Question: I'm trying to detect all the rectangles from the relational database. But some of the boxes are not being detected by my script. Please help me to do that. Thank you.
The Image:

My Code:
'''
#!/usr/bin/python
import cv2
import numpy as np
im = cv2.imread("table.png")
image = cv2.cvtColor(im,cv2.COLOR_BGR2GRAY)
thresh = cv2.threshold(image,0,255,cv2.THRESH_BINARY_INV | cv2.THRESH_OTSU)[1]
edge = cv2.Canny(thresh,30,200)
cont = cv2.findContours(edge,cv2.RETR_TREE, cv2.CHAIN_APPROX_SIMPLE)[0]
for j,i in enumerate(cont):
x,y,w,h = cv2.boundingRect(i)
if (w*h>900):
cv2.drawContours(image,[i],0,(0,0,255),3)
cv2.imshow("Image",image)
cv2.waitKey(0)
'''
OUTPUT:
<URL>
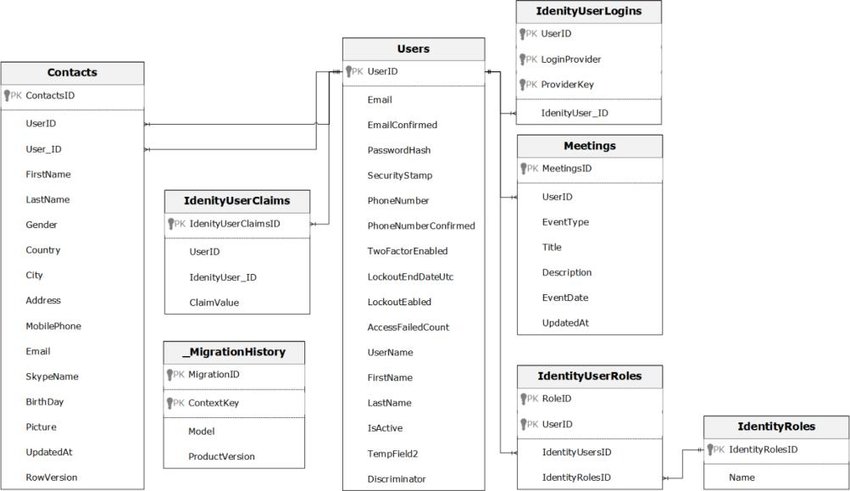
Answer: Here's an simple approach using thresholding + morphological operations.
1. Obtain binary image. Load image, convert to grayscale, then adaptive threshold
2. Fill rectangular contours. Find contours and fill the contours to create filled rectangular blocks.
3. Perform morph open. We create a rectangular structuring element and morph open to remove the lines
4. Draw rectangle. Find contours and draw bounding rectangles.
---
Here's each step visualized:
Using this screenshotted image (contains more border since the provided image has the rectangles too close to the border). You could add a border to the input image instead of screenshotting for more border area. Take a look at <URL>

Binary image

Filled rectangular contours

Morph open

Result

---
Code
'''
import cv2
# Load iamge, grayscale, adaptive threshold
image = cv2.imread('1.png')
result = image.copy()
gray = cv2.cvtColor(image,cv2.COLOR_BGR2GRAY)
thresh = cv2.adaptiveThreshold(gray,255,cv2.ADAPTIVE_THRESH_GAUSSIAN_C, cv2.THRESH_BINARY_INV,51,9)
# Fill rectangular contours
cnts = cv2.findContours(thresh, cv2.RETR_EXTERNAL, cv2.CHAIN_APPROX_SIMPLE)
cnts = cnts[0] if len(cnts) == 2 else cnts[1]
for c in cnts:
cv2.drawContours(thresh, [c], -1, (255,255,255), -1)
# Morph open
kernel = cv2.getStructuringElement(cv2.MORPH_RECT, (9,9))
opening = cv2.morphologyEx(thresh, cv2.MORPH_OPEN, kernel, iterations=4)
# Draw rectangles
cnts = cv2.findContours(opening, cv2.RETR_EXTERNAL, cv2.CHAIN_APPROX_SIMPLE)
cnts = cnts[0] if len(cnts) == 2 else cnts[1]
for c in cnts:
x,y,w,h = cv2.boundingRect(c)
cv2.rectangle(image, (x, y), (x + w, y + h), (36,255,12), 3)
cv2.imshow('thresh', thresh)
cv2.imshow('opening', opening)
cv2.imshow('image', image)
cv2.waitKey()
'''
Depending on the image, you may have to modify the kernel size. For instance, it may be necessary to increase the kernel from '(5, 5)' to say '(11, 11)'. In addition, you could increase or decrease the number of iterations when performing 'cv2.morphologyEx()'. There is a trade-off when increasing or decreasing the kernel size as you may remove more or less of the lines. Again, it all varies depending on the input image.